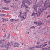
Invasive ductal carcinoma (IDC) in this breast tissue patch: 1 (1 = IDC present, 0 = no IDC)